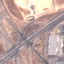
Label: Highway